Interaction volume radius: 5 \u00c5
Interaction volume height: 20 \u00c5
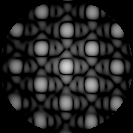
Disorder parameter: 0.05625